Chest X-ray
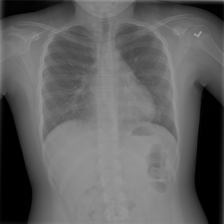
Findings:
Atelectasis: negative
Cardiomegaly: negative
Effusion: negative
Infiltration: positive
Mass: negative
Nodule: negative
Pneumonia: negative
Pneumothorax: negative
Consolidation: negative
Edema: negative
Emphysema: negative
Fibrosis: negative
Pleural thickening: negative
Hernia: negative